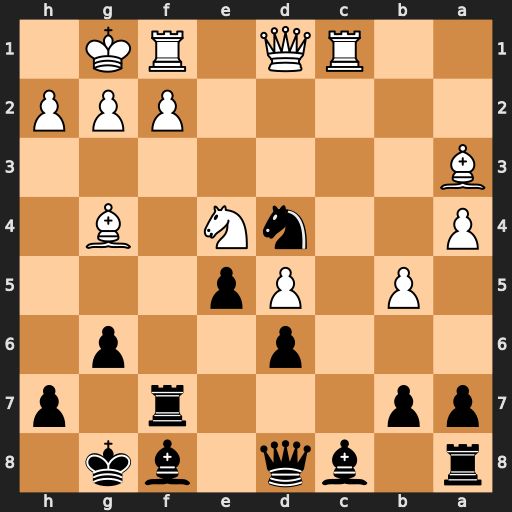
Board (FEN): r1bq1bk1/pp3r1p/3p2p1/1P1Pp3/P2nN1B1/B7/5PPP/2RQ1RK1
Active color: b
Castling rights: -
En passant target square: -
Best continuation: Bxg4 Qxg4 Rf4